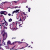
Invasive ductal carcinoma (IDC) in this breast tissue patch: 0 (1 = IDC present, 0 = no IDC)